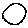
Label: circle